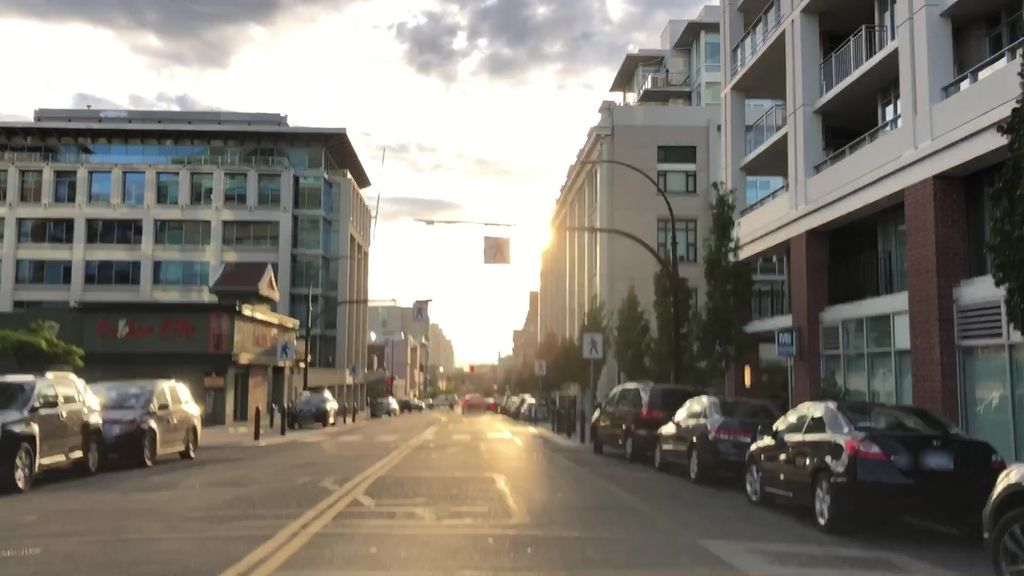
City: victoria